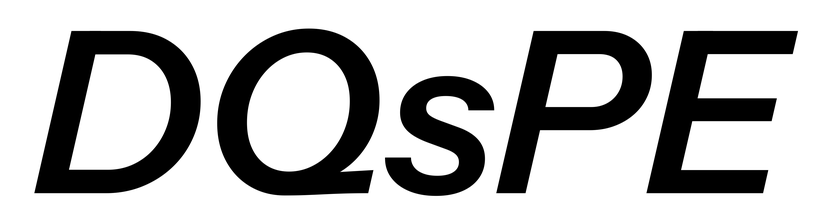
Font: InstrumentSans-Italic_SemiBold_Italic